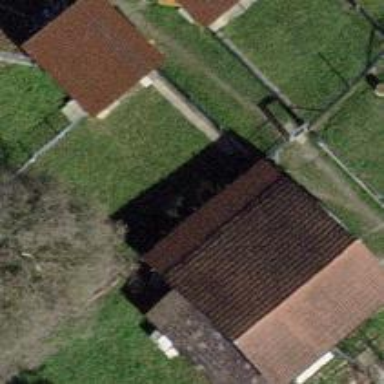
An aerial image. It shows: Farm auxiliary building.